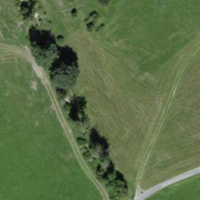
EUNIS habitat code: 24
Species observed at this site:
Clinopodium vulgare